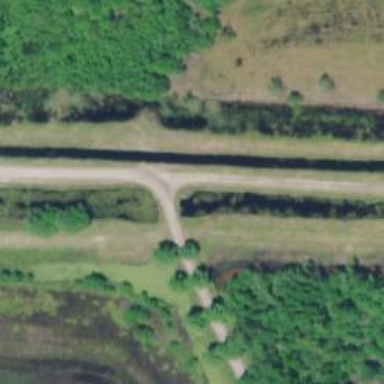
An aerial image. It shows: Unclassified road running alongside levee embankment.